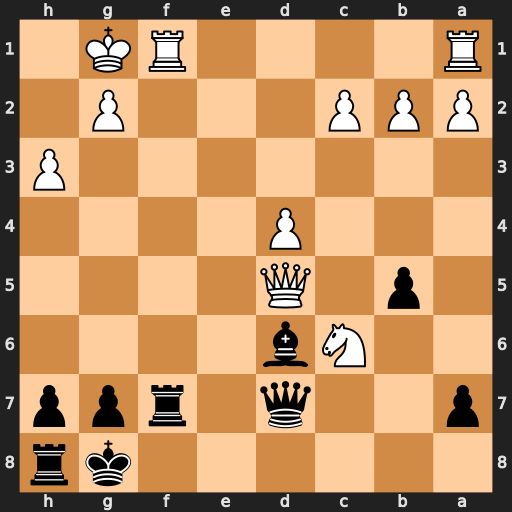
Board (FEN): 6kr/p2q1rpp/2Nb4/1p1Q4/3P4/7P/PPP3P1/R4RK1
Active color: b
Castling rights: -
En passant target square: -
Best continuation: Bh2+ Kxh2 Qxd5